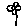
Label: flower